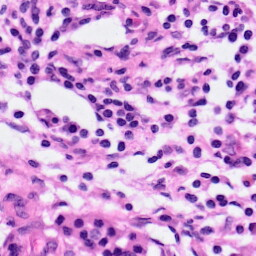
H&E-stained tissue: Pancreatic